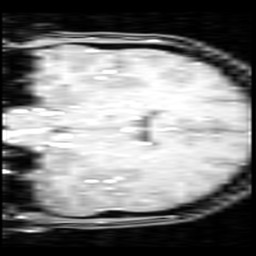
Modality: inplaneT1
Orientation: coronal
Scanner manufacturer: ge
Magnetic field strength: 3 T
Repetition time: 0.2 s
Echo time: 0.0036 s